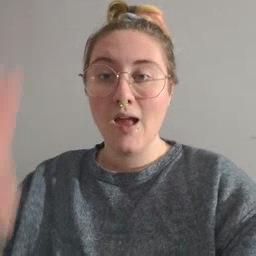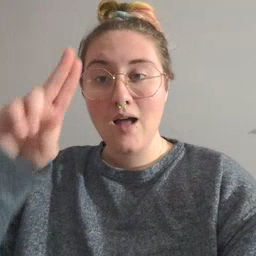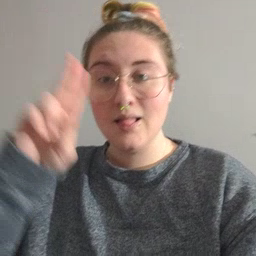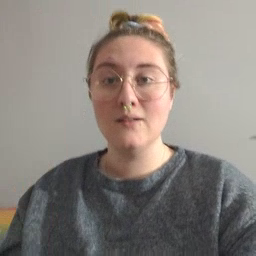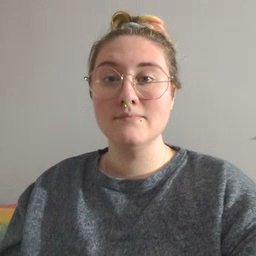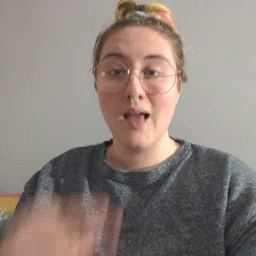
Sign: uncle